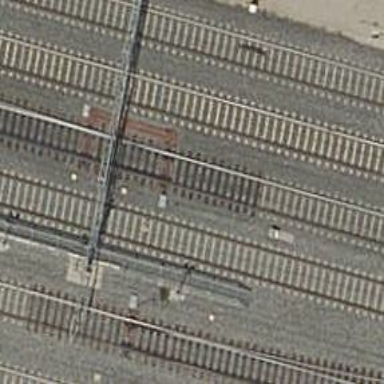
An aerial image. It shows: Railway switch.